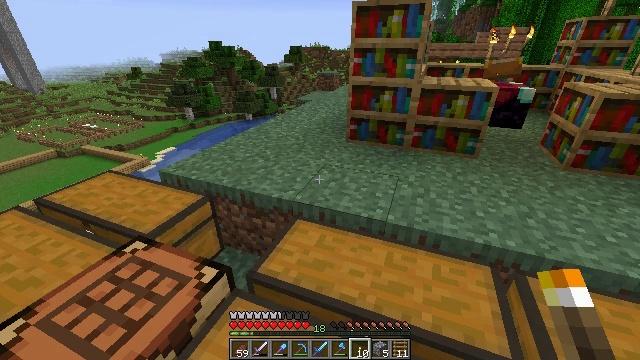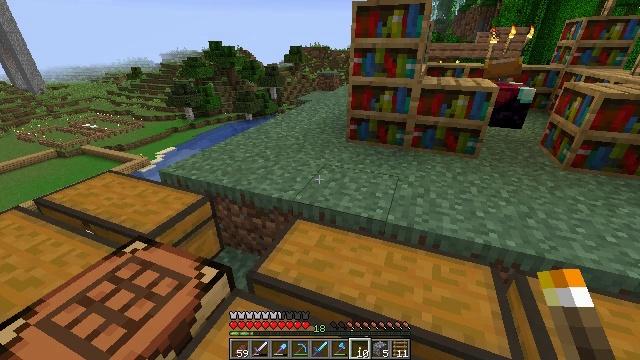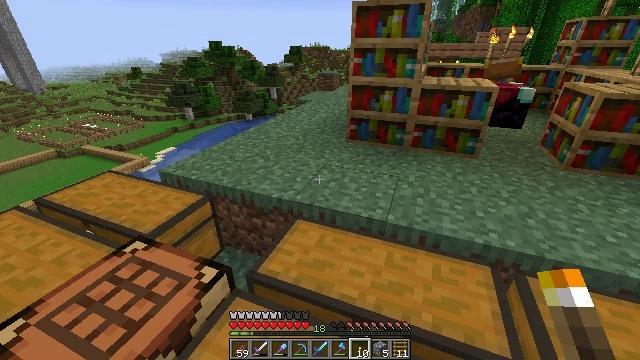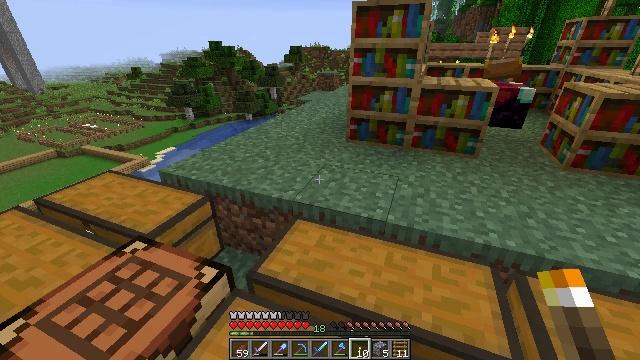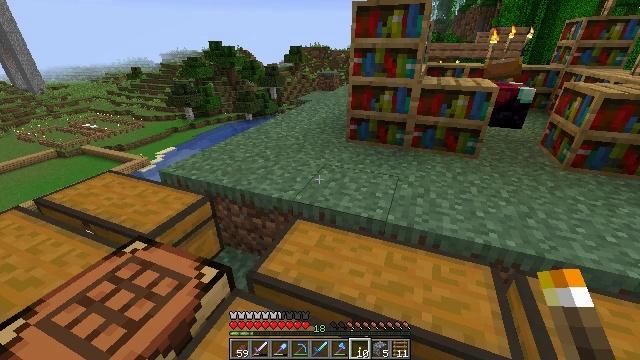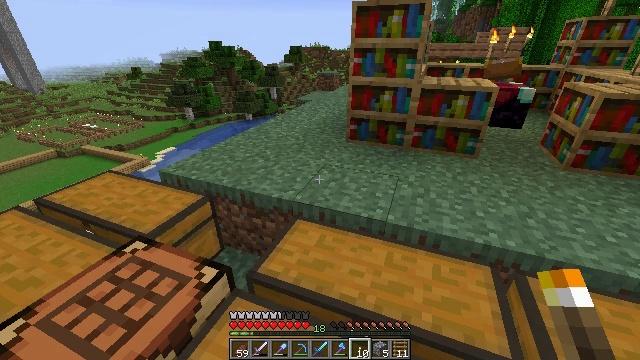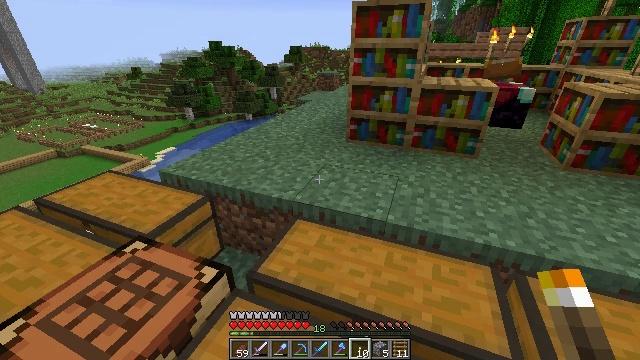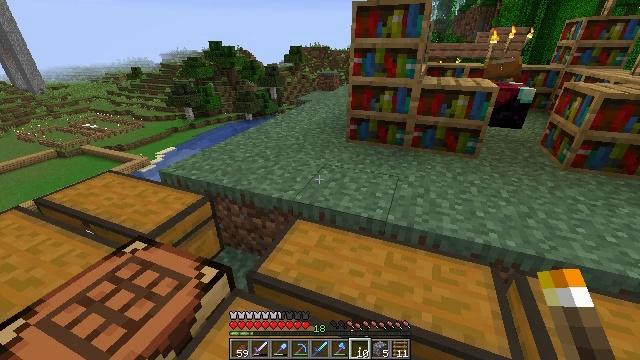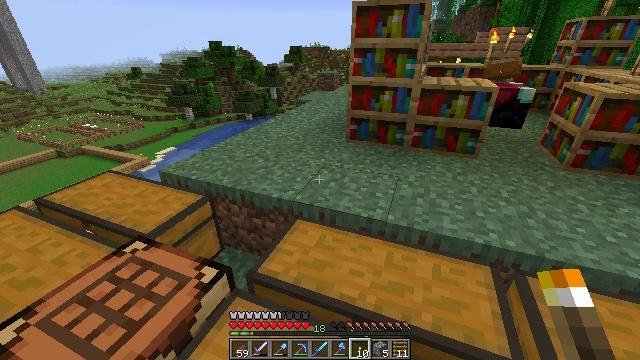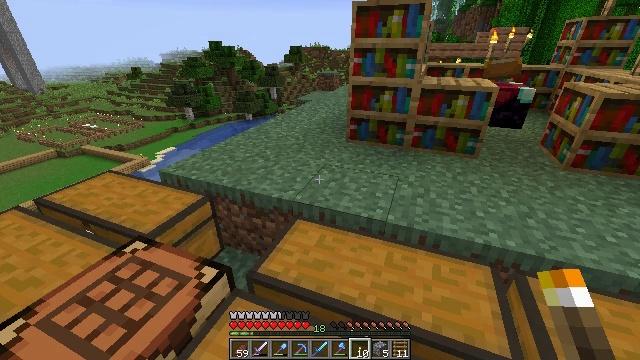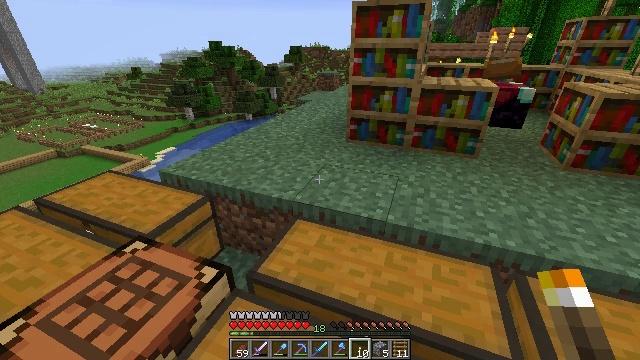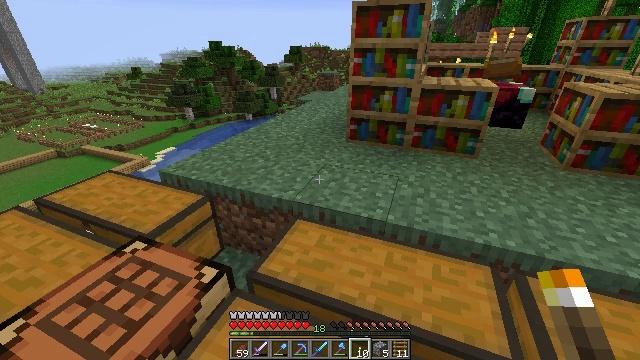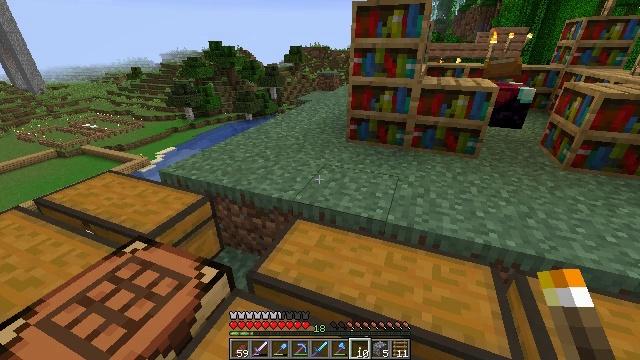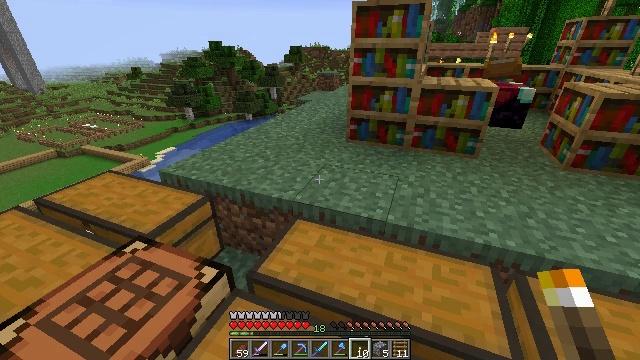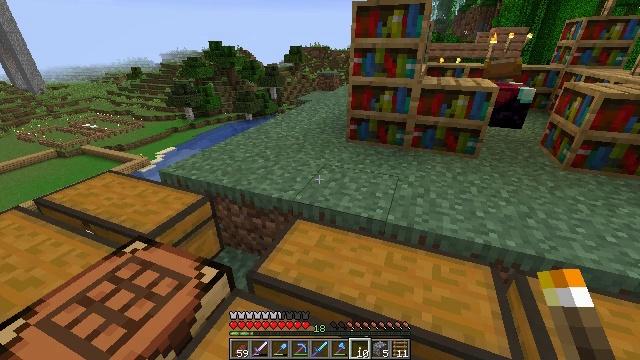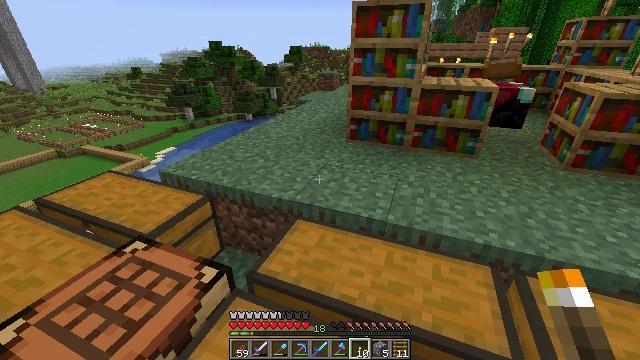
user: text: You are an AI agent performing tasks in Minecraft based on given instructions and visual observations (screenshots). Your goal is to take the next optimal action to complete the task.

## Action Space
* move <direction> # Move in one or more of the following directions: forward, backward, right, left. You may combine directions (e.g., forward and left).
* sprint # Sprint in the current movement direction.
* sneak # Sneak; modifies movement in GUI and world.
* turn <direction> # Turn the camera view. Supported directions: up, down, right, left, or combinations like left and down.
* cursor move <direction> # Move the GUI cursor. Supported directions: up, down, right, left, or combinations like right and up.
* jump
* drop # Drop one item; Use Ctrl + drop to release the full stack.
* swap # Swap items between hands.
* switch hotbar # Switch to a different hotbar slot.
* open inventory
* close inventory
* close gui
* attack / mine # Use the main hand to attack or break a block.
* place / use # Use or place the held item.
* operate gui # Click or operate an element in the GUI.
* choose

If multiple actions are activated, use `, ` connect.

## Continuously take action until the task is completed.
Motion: motion action
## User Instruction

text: Remove the furnace from its place.
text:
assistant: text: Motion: no_op
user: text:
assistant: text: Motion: no_op
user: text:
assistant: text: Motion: no_op
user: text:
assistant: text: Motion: no_op
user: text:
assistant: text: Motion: no_op
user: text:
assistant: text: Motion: no_op
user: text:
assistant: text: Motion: no_op
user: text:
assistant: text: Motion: no_op
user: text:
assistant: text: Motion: no_op
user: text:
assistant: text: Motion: no_op
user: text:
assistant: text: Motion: no_op
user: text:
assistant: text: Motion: no_op
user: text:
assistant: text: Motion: no_op
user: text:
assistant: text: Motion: no_op
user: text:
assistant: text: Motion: no_op
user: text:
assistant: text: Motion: no_op
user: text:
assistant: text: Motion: no_op
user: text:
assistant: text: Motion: no_op
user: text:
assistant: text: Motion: no_op
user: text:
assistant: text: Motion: no_op
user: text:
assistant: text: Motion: no_op
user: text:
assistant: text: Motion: no_op
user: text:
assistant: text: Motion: no_op
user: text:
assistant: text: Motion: no_op
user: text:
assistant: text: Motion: no_op
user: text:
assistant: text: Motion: no_op
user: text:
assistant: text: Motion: no_op
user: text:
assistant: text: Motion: no_op
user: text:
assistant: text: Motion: no_op
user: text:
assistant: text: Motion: no_op